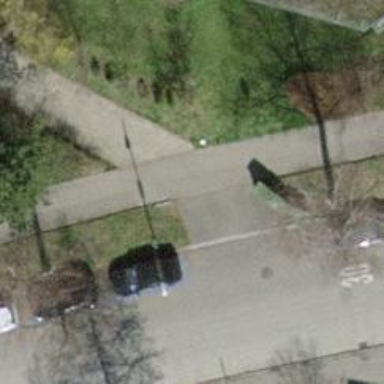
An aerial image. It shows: Unmarked crossing with traffic calming table.